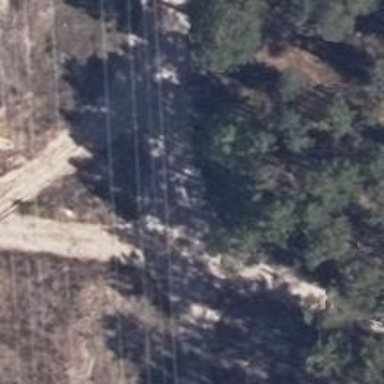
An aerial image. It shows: Sandy track road with grade 4 track type.